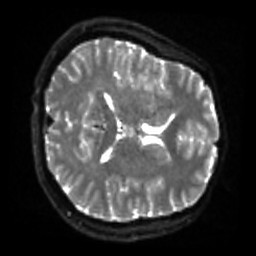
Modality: sbref
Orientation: axial
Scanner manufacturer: siemens
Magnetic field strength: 3 T
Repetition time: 4 s
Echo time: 0.0594 s